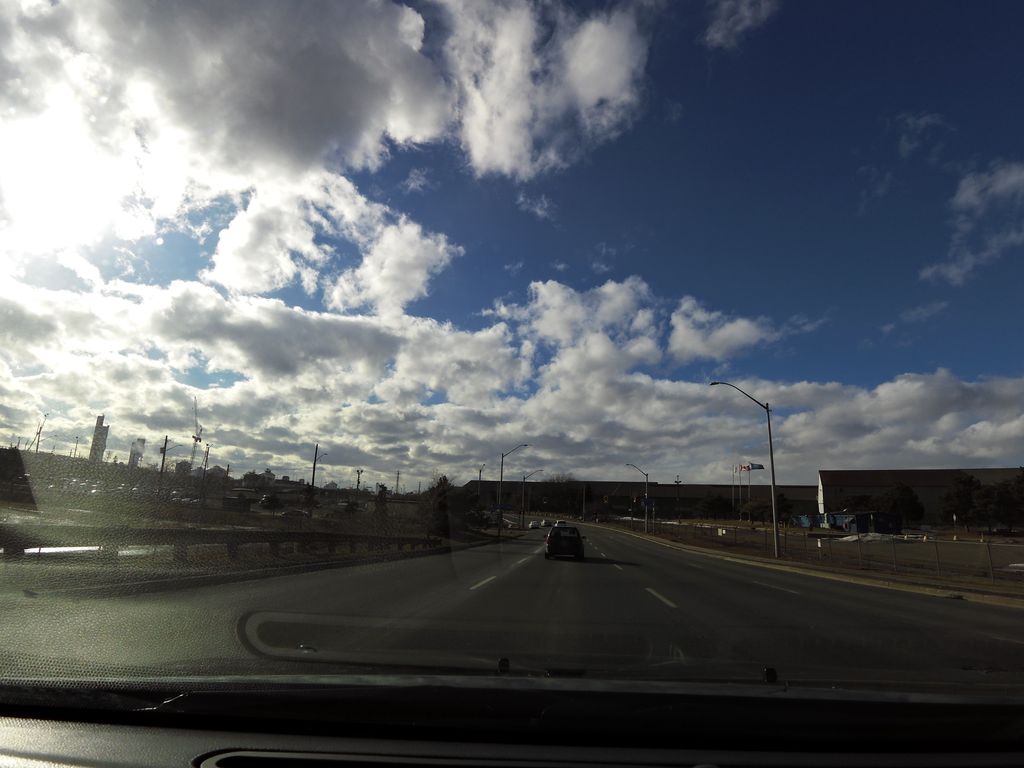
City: hamilton